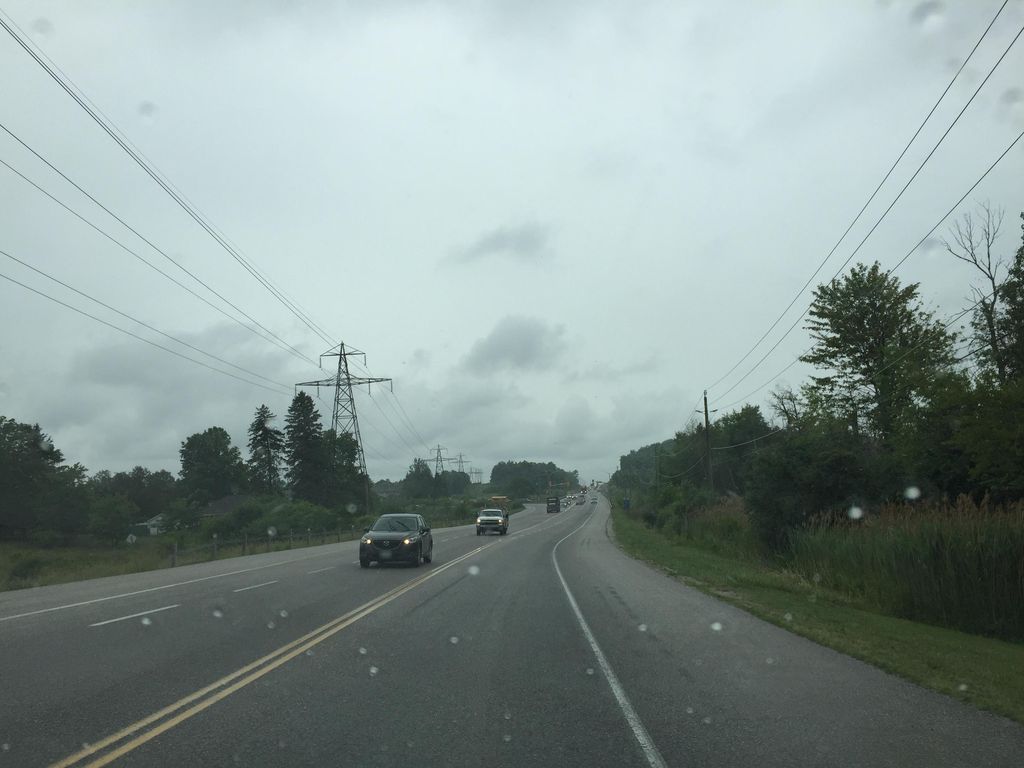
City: kitchener-waterloo